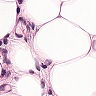
Metastatic tissue present: yes